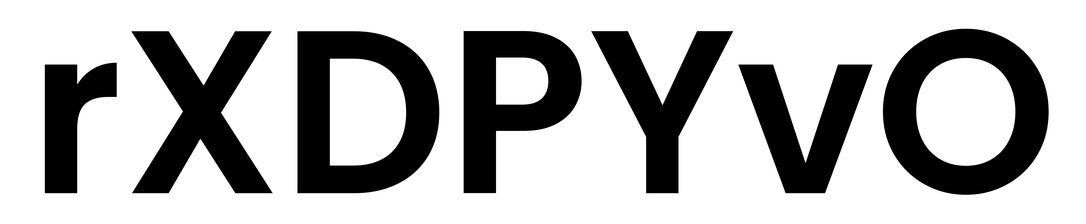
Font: Poppins-SemiBold